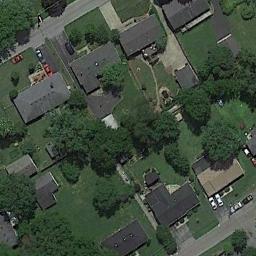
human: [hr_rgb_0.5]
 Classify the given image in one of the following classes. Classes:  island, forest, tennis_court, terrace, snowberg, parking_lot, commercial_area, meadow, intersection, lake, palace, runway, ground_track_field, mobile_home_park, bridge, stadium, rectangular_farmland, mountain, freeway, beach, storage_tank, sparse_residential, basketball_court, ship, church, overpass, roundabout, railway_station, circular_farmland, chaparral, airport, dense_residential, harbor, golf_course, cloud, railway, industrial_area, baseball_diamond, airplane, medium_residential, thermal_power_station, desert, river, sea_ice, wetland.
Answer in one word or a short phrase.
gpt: medium_residential